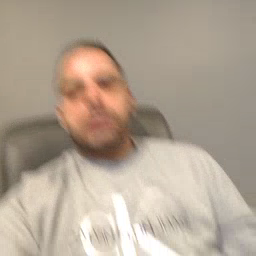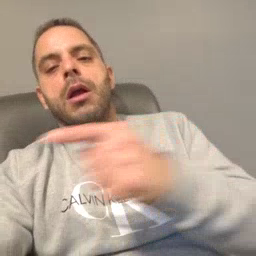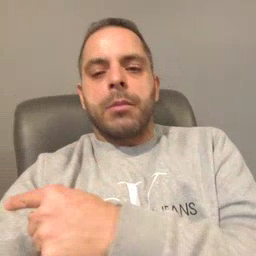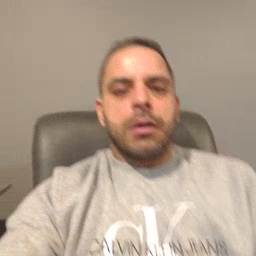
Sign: arm